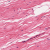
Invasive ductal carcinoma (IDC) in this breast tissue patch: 0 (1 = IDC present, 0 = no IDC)